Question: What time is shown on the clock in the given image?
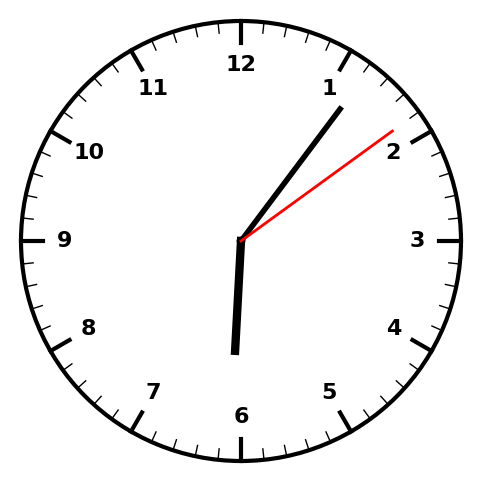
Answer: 06:06:09